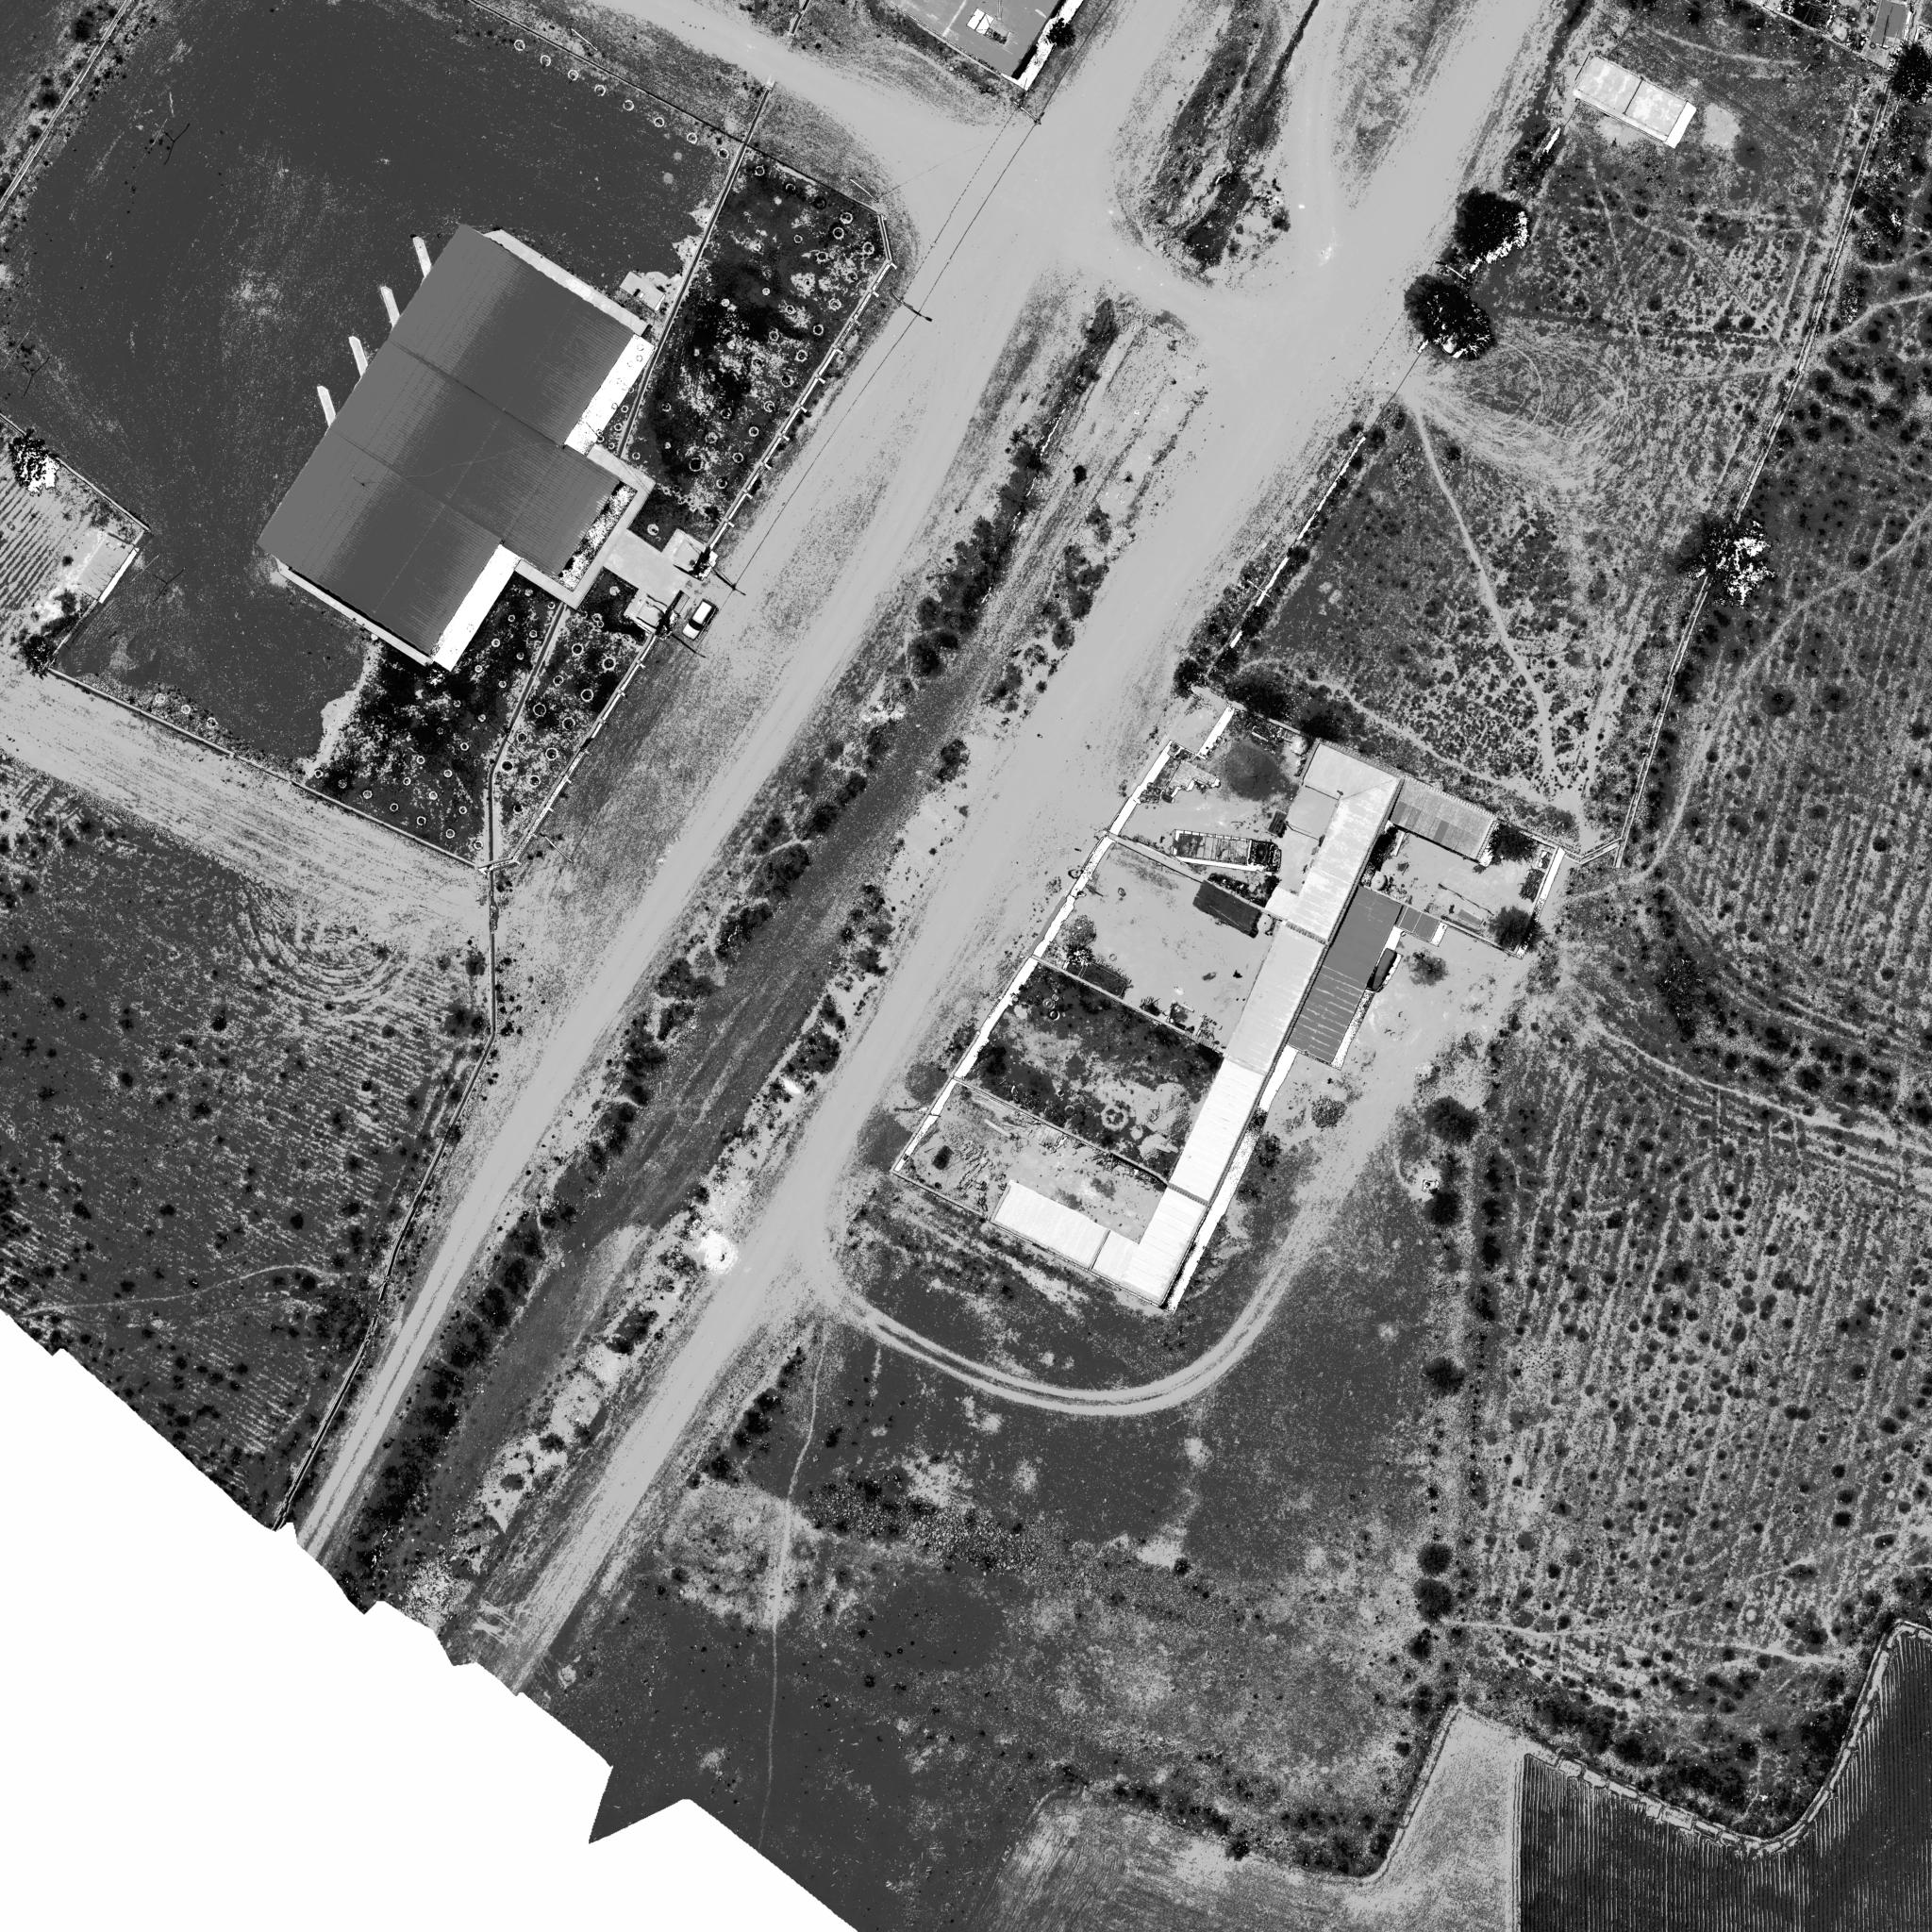
Biome: Bolivian montane dry forests